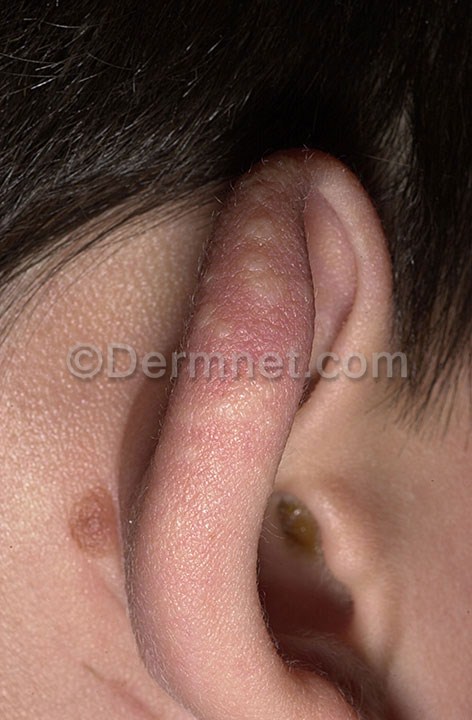
Disease: Light Diseases and Disorders of Pigmentation